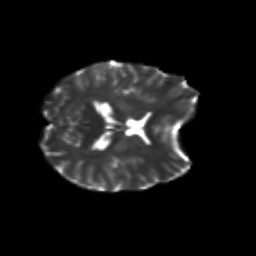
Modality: T2w
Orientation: axial
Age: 24
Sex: male
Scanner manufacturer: siemens
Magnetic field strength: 3 T
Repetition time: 3.5 s
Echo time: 0.113 s